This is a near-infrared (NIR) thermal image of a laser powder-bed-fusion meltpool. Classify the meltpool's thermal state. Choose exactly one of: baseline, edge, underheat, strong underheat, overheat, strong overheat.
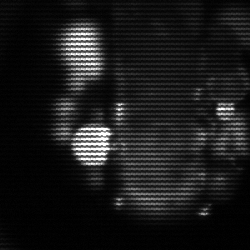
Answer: strong underheat